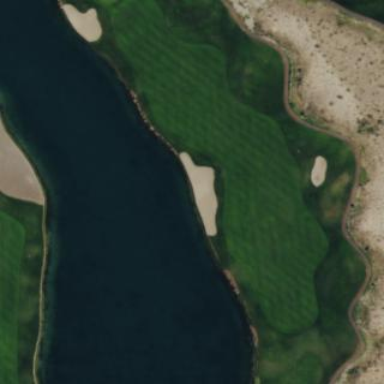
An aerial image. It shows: Water hazard on golf course. The hazard is natural water feature.